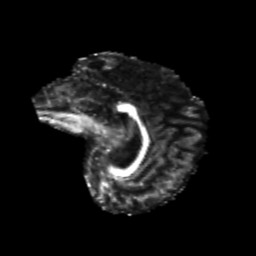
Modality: FA
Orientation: sagittal
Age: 22
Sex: female
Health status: healthy
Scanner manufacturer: philips
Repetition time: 7.39 s
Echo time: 0.08599 s